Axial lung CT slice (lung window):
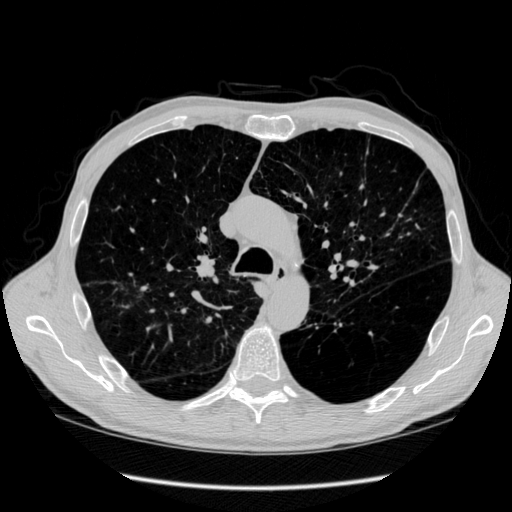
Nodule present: no